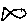
Label: fish